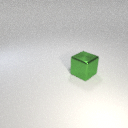
large green metal cube